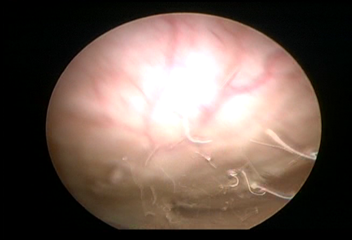
Modality: WLC
Class: Normal mucosa
Bladder cancer association: No